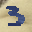
Label: 3